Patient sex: M
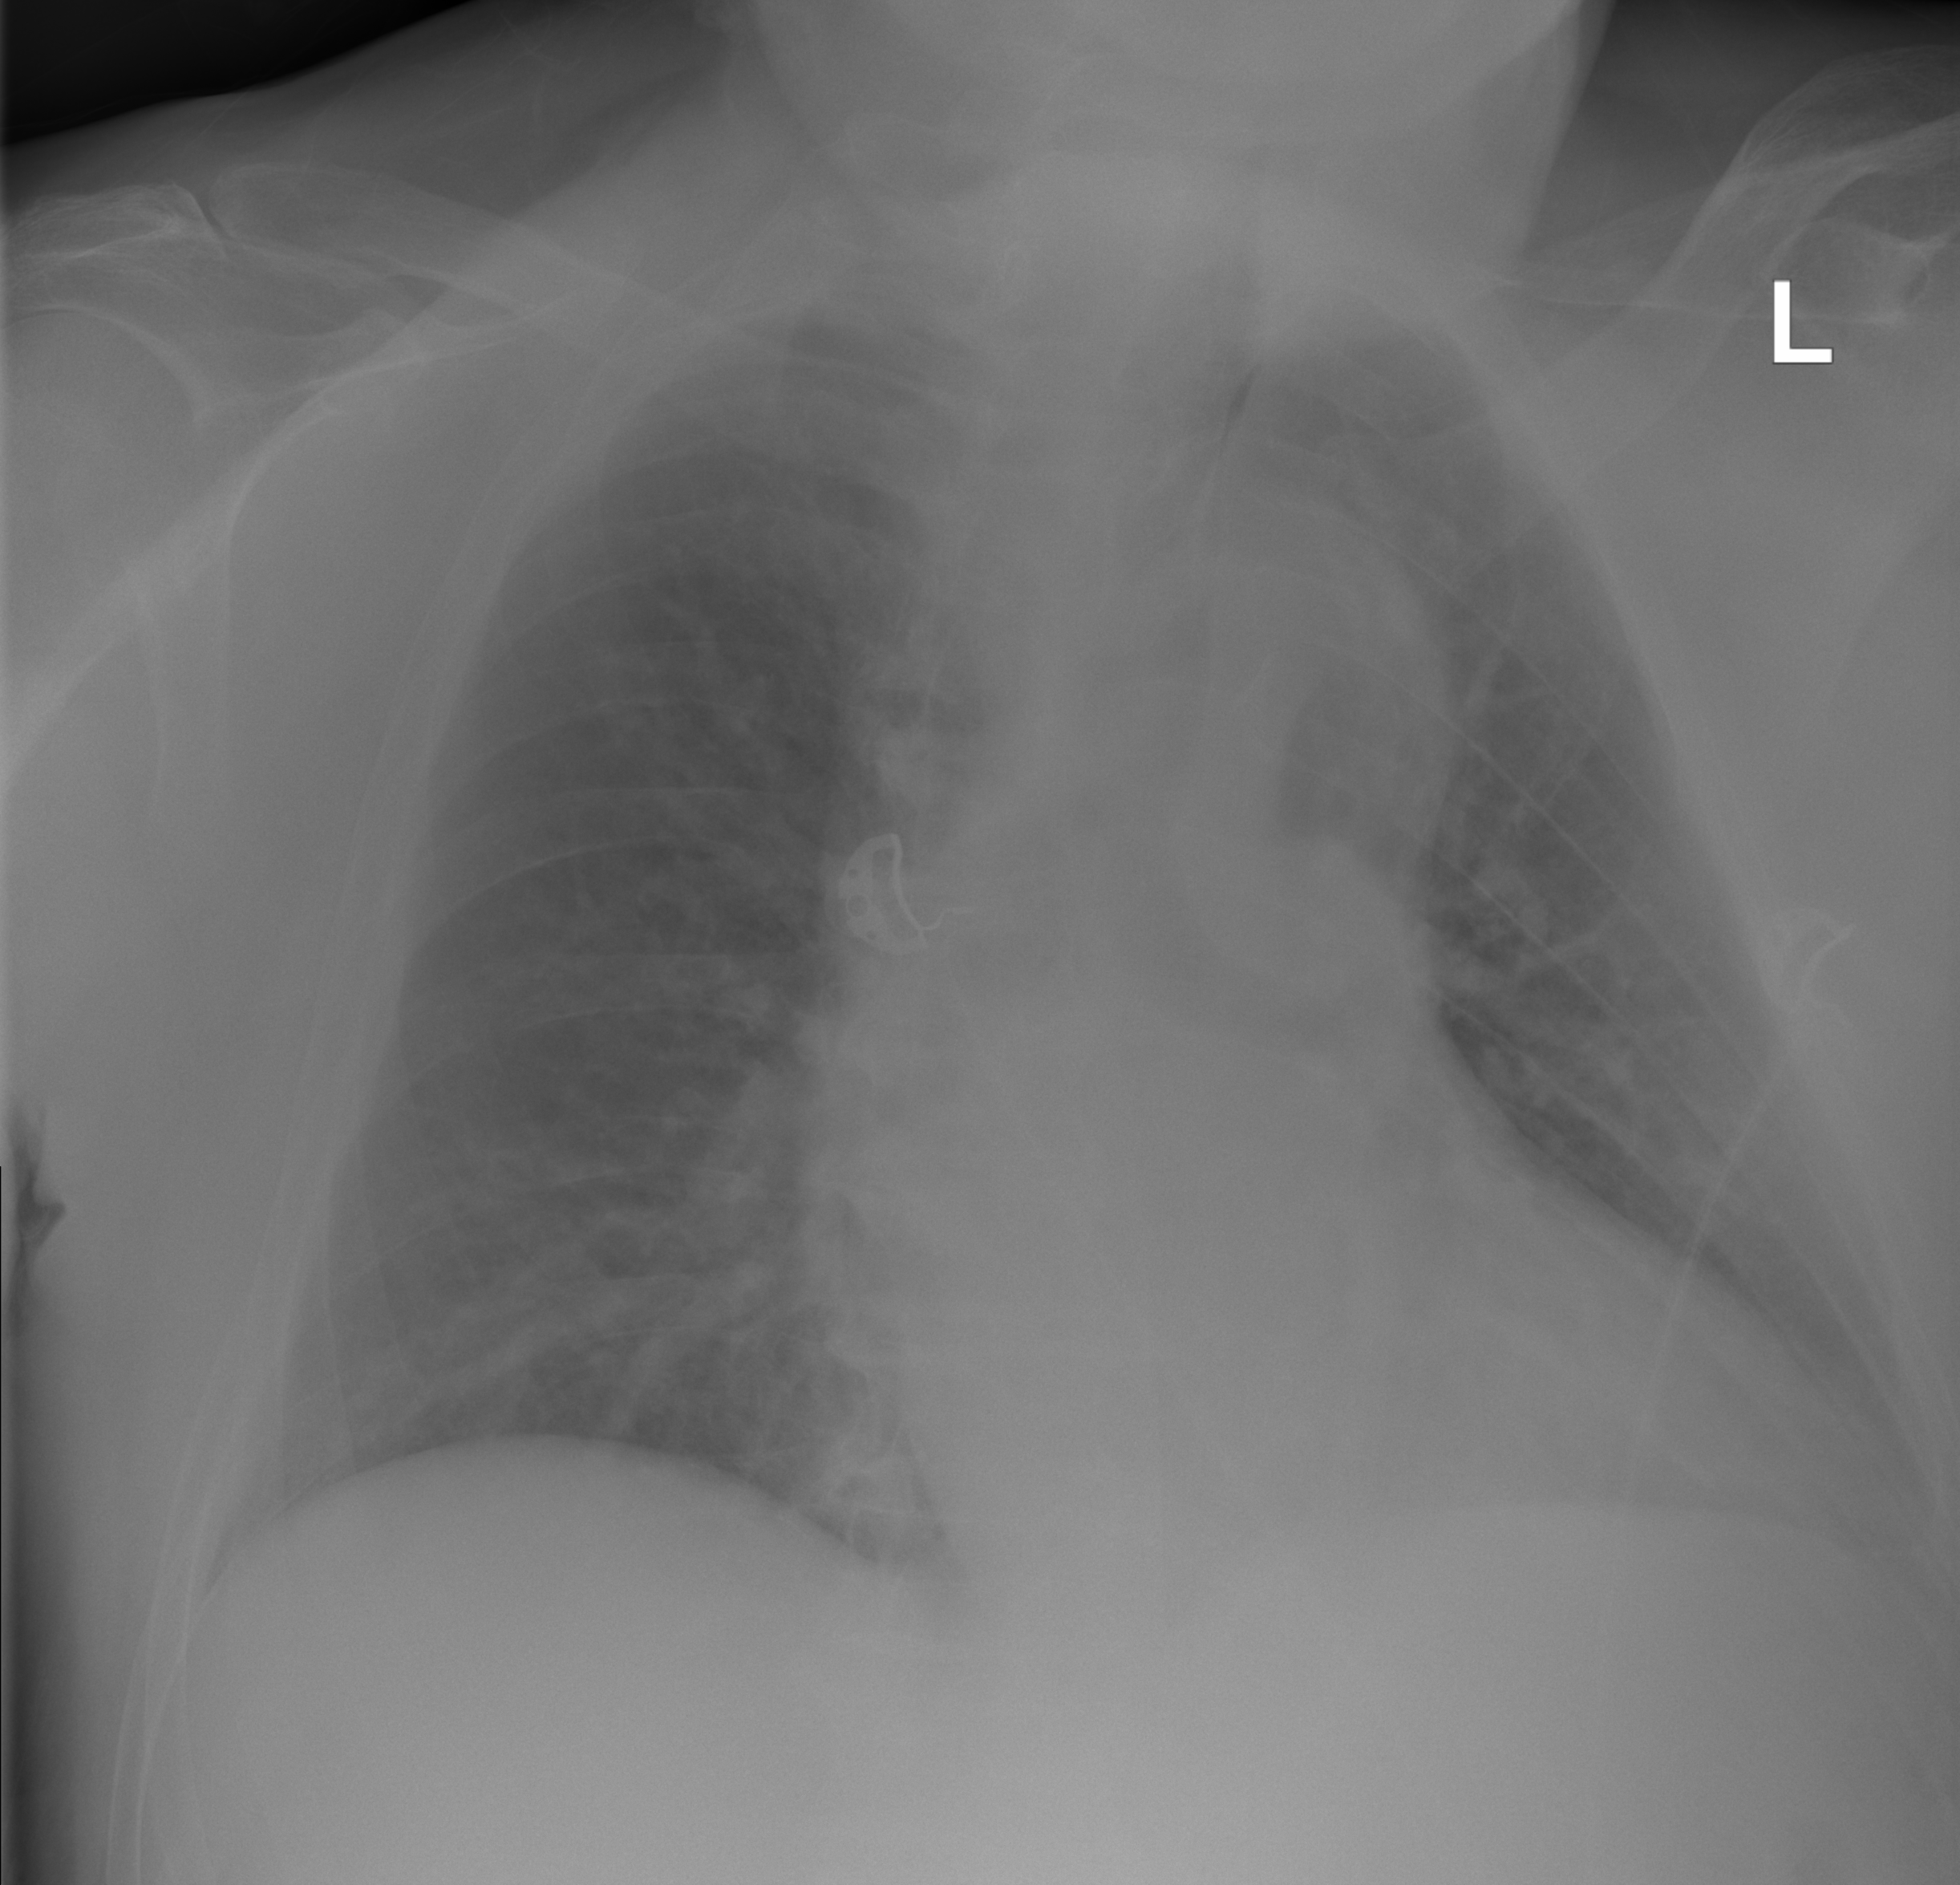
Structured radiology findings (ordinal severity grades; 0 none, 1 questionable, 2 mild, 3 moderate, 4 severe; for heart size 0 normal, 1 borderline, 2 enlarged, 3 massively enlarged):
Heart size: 2
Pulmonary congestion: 0
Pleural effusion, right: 0
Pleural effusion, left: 1
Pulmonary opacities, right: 2
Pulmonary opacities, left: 2
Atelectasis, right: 2
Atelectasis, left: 2